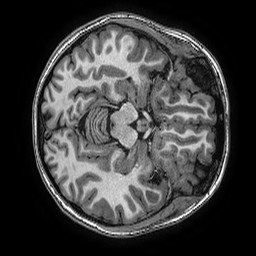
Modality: T1w
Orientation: axial
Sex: female
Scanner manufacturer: ge
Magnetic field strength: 3 T
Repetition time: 0.0077 s
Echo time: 0.003436 s